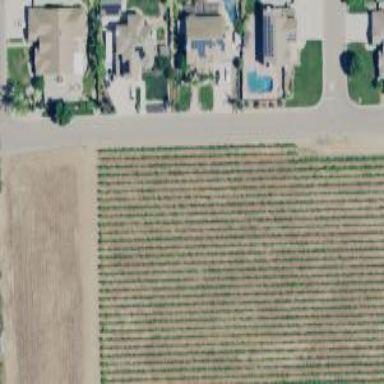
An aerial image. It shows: Vineyard with grape crops.